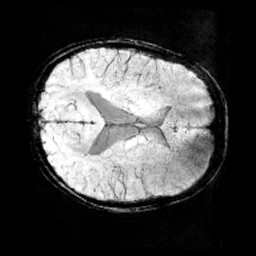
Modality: minIP
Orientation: axial
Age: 11
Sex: male
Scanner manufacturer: siemens
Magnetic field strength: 3 T
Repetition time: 0.027 s
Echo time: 0.02 s